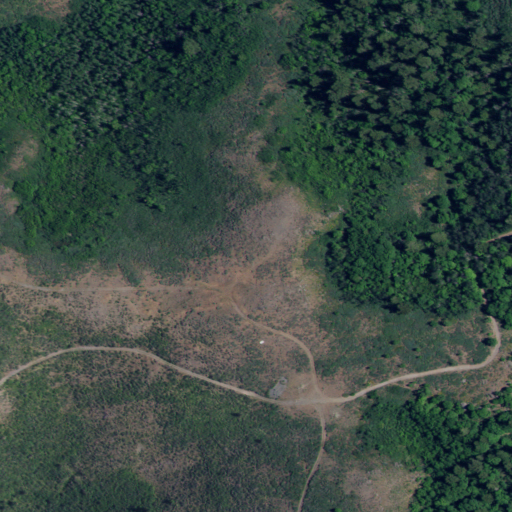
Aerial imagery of mountain in Idaho named Moonlight Mountain containing shrub, deciduous forest, evergreen forest, and mixed forest